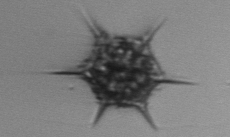
Label: Dictyocha